Question: Please have a look at the following XML layout
'''
<LinearLayout xmlns:android="http://schemas.android.com/apk/res/android"
xmlns:tools="http://schemas.android.com/tools"
android:layout_width="match_parent"
android:layout_height="match_parent"
android:orientation="vertical"
>
<TextView
android:id="@+id/lblPassword"
android:text="@string/label"
android:layout_width="wrap_content"
android:layout_height="wrap_content"
/>
<EditText
android:id="@+id/pwdText"
android:layout_width="wrap_content"
android:layout_height="0dp"
android:layout_weight="1"
android:inputType="textPassword"
/>
<Button
android:text="@string/btnLabel"
android:layout_width="wrap_content"
android:layout_height="wrap_content"
android:onClick="showMessage"
/>
</LinearLayout>
'''
This generates the following gui (attached)

As you can see, the textbox height is unexpectedly too much. Actually what I need is adjusting textbox width to fit to the app properly, providing enough space to type (if I didn't do anything, the textbox appears very small in width). I am new to android. Please help!
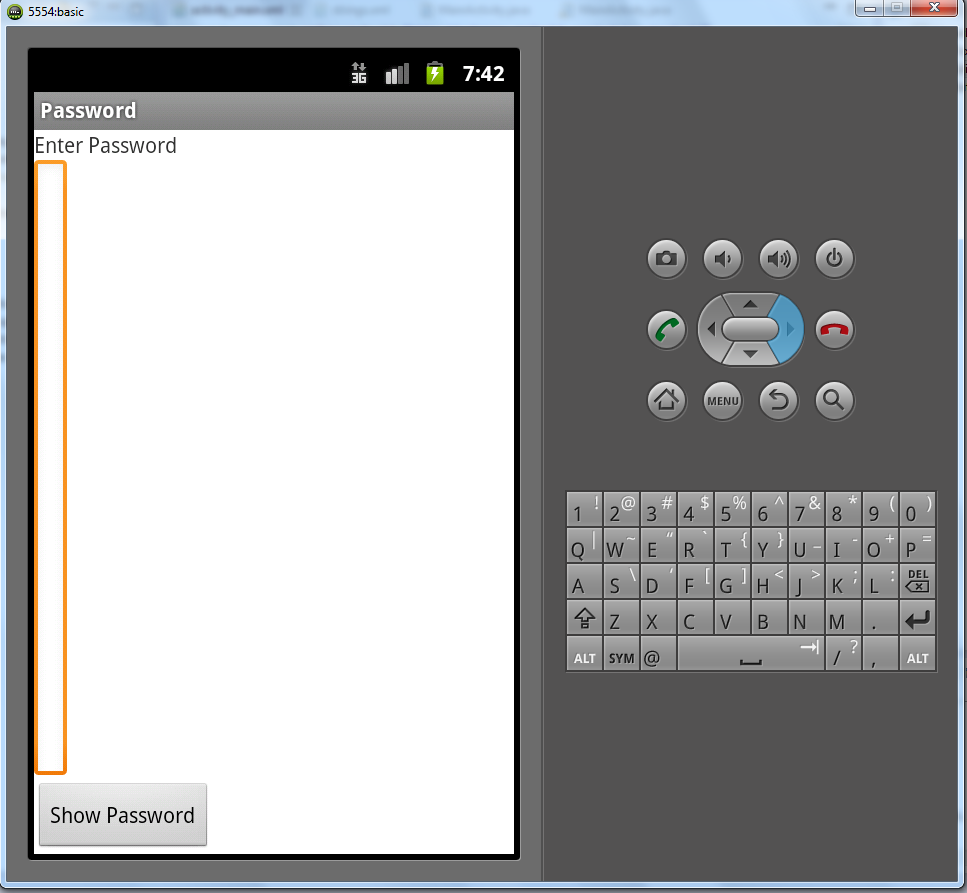
Answer: To expand the width to match the width of the device replace 'android:layout_width="wrap_content"' with 'android:layout_width="match_parent"', or you can specify a width in dp.
By setting the attributes 'android:layout_height="0dp"' and 'android:layout_weight="1"' you are saying you want this elements height to fill all the remaining space on the screen.